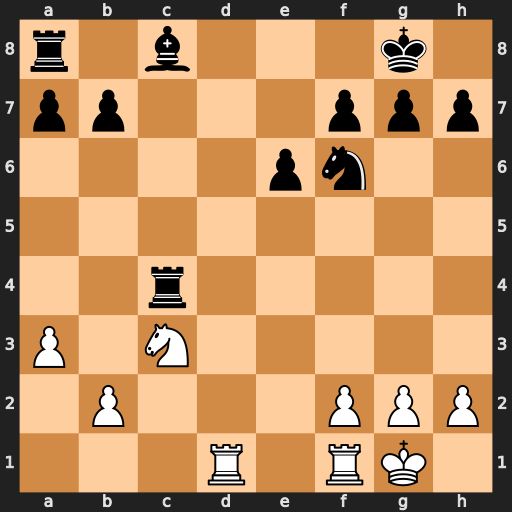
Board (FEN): r1b3k1/pp3ppp/4pn2/8/2r5/P1N5/1P3PPP/3R1RK1
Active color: w
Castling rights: -
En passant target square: -
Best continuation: Rd8+ Ne8 Rxe8#